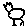
Label: bird